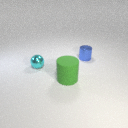
small cyan metal sphere to the left of large green rubber cylinder